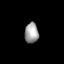
Tissue: lung
Cell type: Epithelial cells
Senescence score: 0.2237
Nuclear area (px): 278
Mean DAPI intensity: 157.719